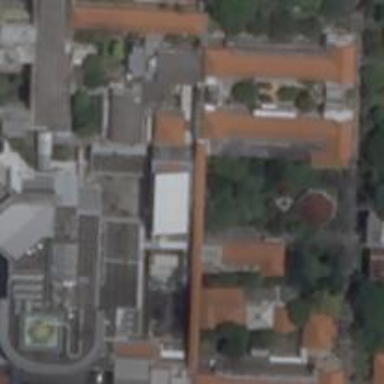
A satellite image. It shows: Hospital building with concrete roof.